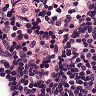
Metastatic tissue present: no